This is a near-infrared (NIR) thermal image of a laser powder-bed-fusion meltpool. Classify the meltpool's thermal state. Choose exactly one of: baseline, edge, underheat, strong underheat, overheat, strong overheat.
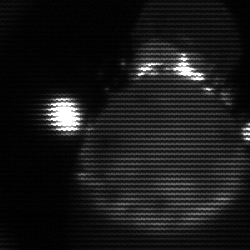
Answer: edge